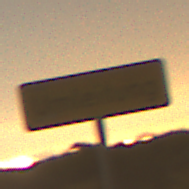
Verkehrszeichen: Umleitungsankuendigung
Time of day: Night
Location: Outdoor (Nature)
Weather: Clear
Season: NotSpecified
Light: Natural